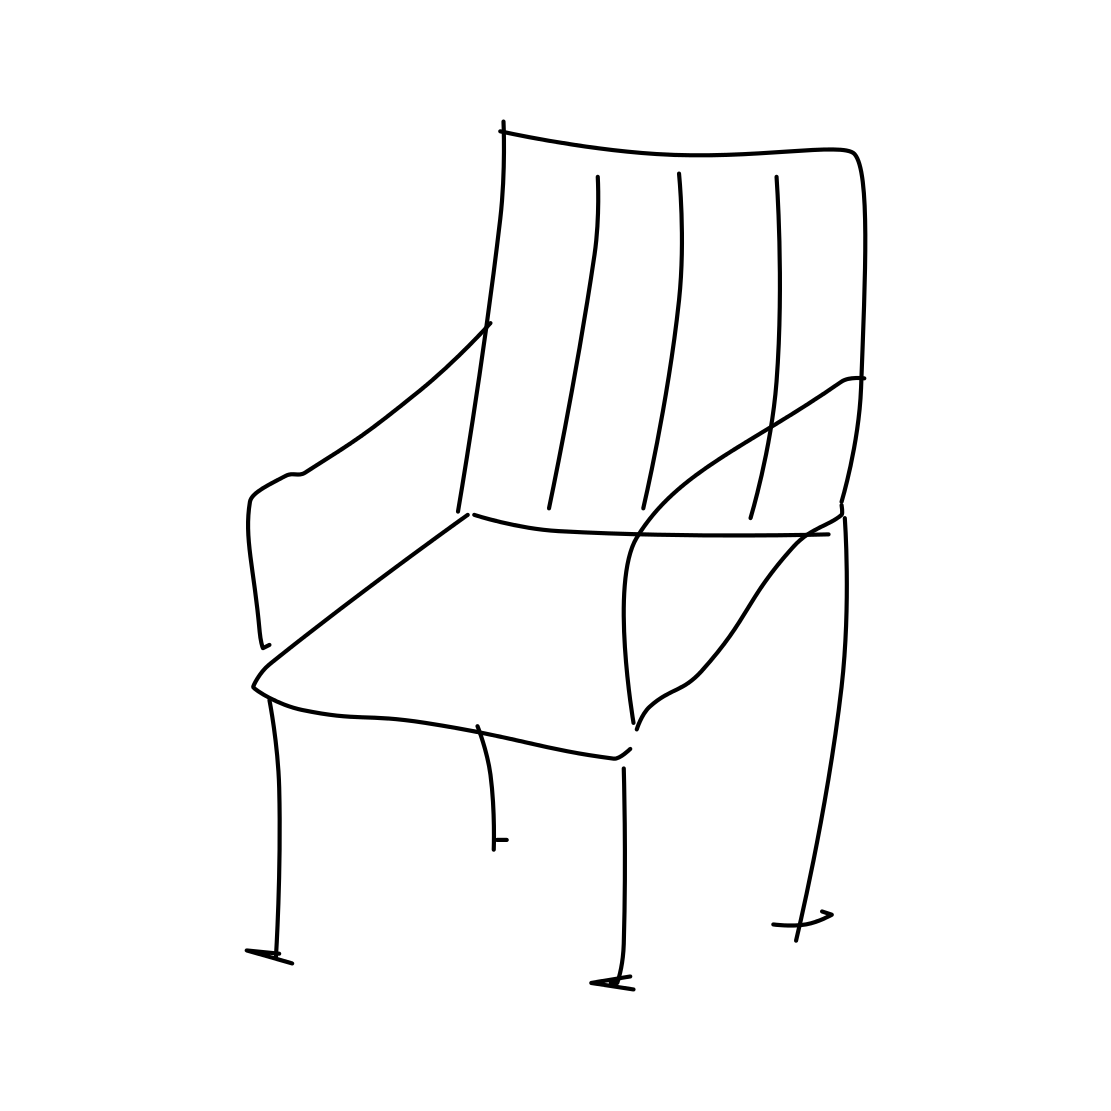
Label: chair